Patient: sex M, age 62
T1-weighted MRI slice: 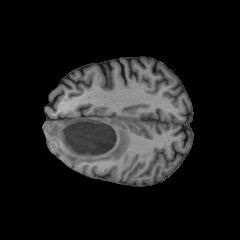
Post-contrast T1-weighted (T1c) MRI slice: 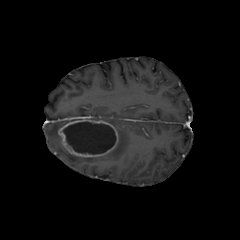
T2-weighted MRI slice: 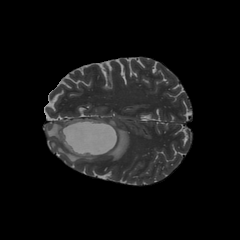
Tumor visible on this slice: yes
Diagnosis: Glioblastoma, IDH-wildtype
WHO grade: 4